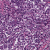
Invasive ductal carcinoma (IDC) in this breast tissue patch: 1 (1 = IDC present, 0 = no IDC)